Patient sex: F
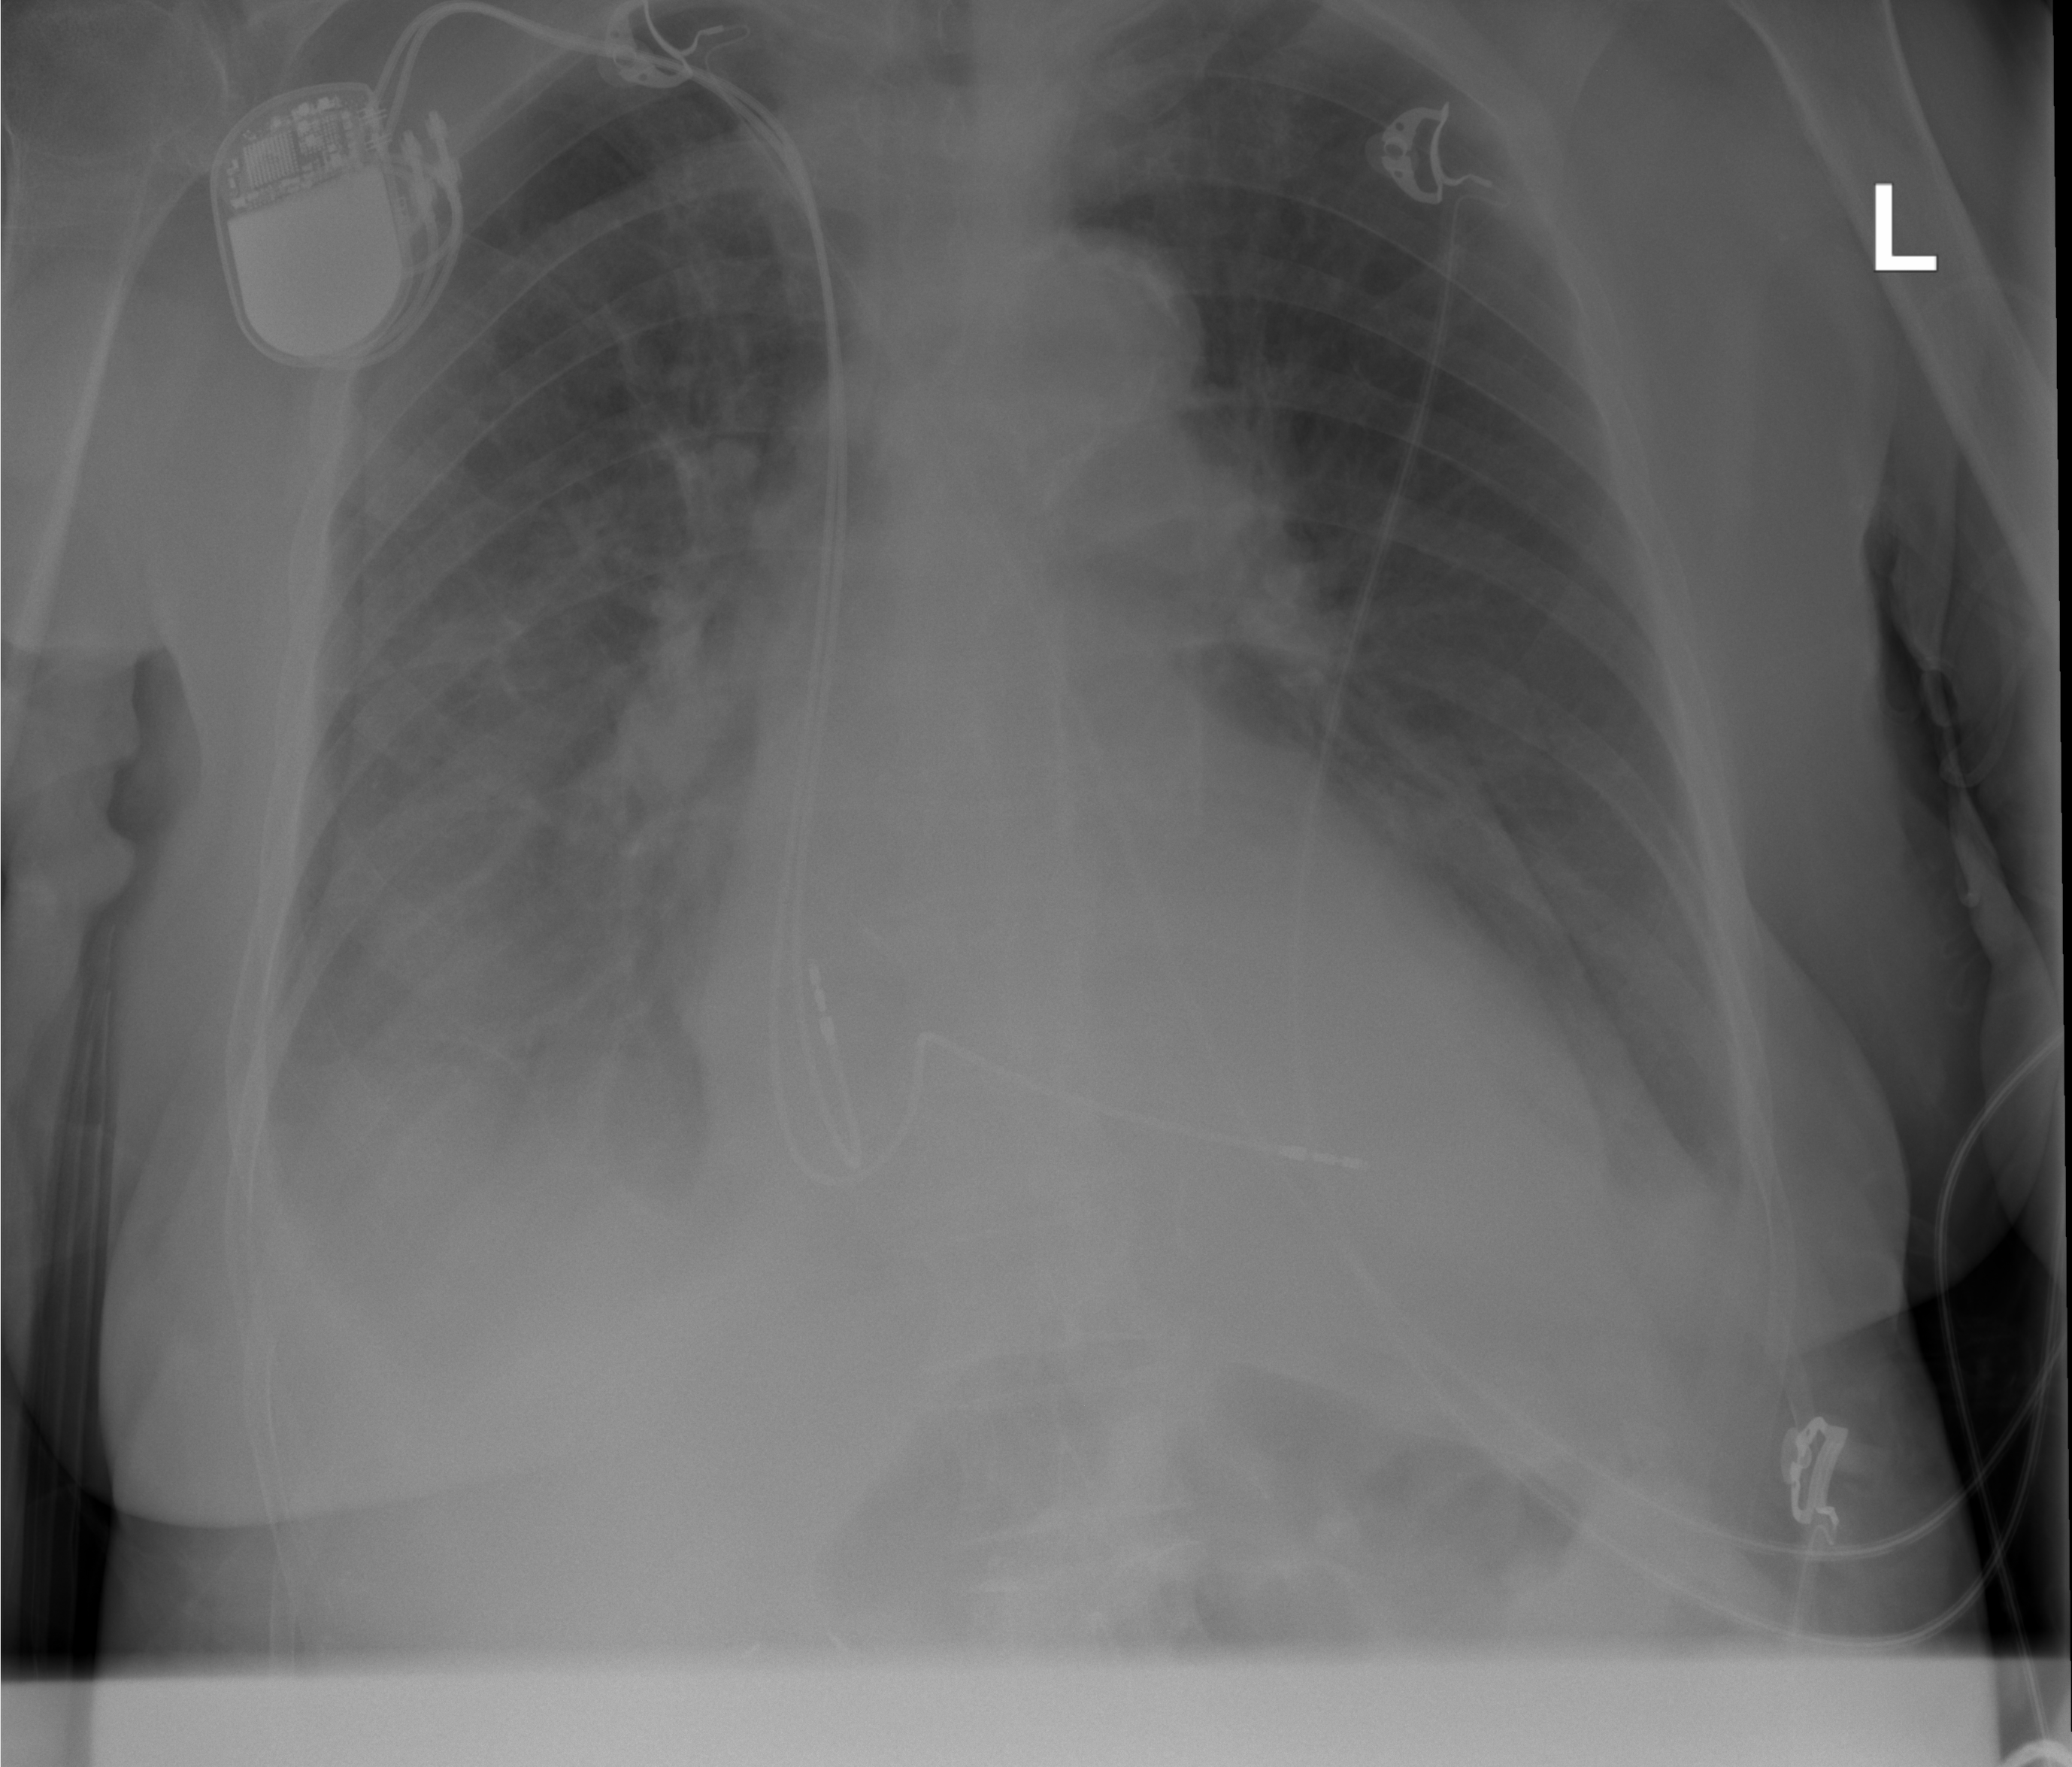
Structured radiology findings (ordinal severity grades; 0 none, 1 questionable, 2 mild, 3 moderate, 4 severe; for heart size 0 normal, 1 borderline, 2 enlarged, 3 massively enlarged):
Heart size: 0
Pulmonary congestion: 2
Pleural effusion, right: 0
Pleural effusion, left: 1
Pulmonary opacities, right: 2
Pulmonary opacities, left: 0
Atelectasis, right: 0
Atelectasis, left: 2